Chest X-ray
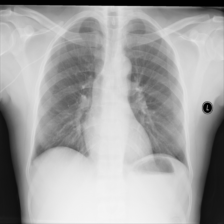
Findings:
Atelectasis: negative
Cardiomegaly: negative
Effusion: negative
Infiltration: negative
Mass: negative
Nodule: negative
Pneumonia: negative
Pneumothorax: negative
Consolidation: negative
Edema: negative
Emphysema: negative
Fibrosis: negative
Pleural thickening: negative
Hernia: negative